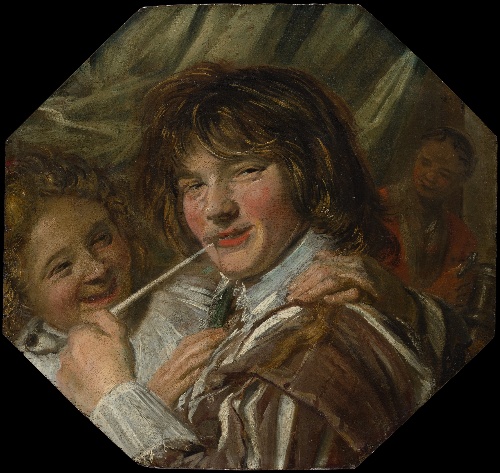
Title: The Smoker
Artist: Frans Hals
Artist bio: Dutch, Antwerp 1582/83–1666 Haarlem
Date: ca. 1623–25
Object type: Painting
Classification: Paintings
Medium: Oil on wood
Dimensions: Octagonal, 18 3/8 x 19 1/2 in. (46.7 x 49.5 cm)
Department: European Paintings
Credit line: Marquand Collection, Gift of Henry G. Marquand, 1889
Accession year: 1889
Repository: Metropolitan Museum of Art, New York, NY
Tags: Men|Women|Smoking|Pipes